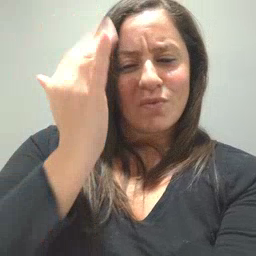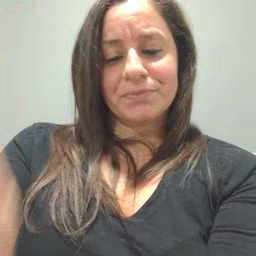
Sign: why